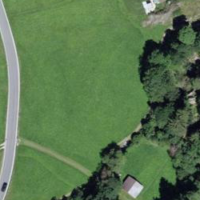
EUNIS habitat code: 50
Species observed at this site:
Aegopodium podagraria